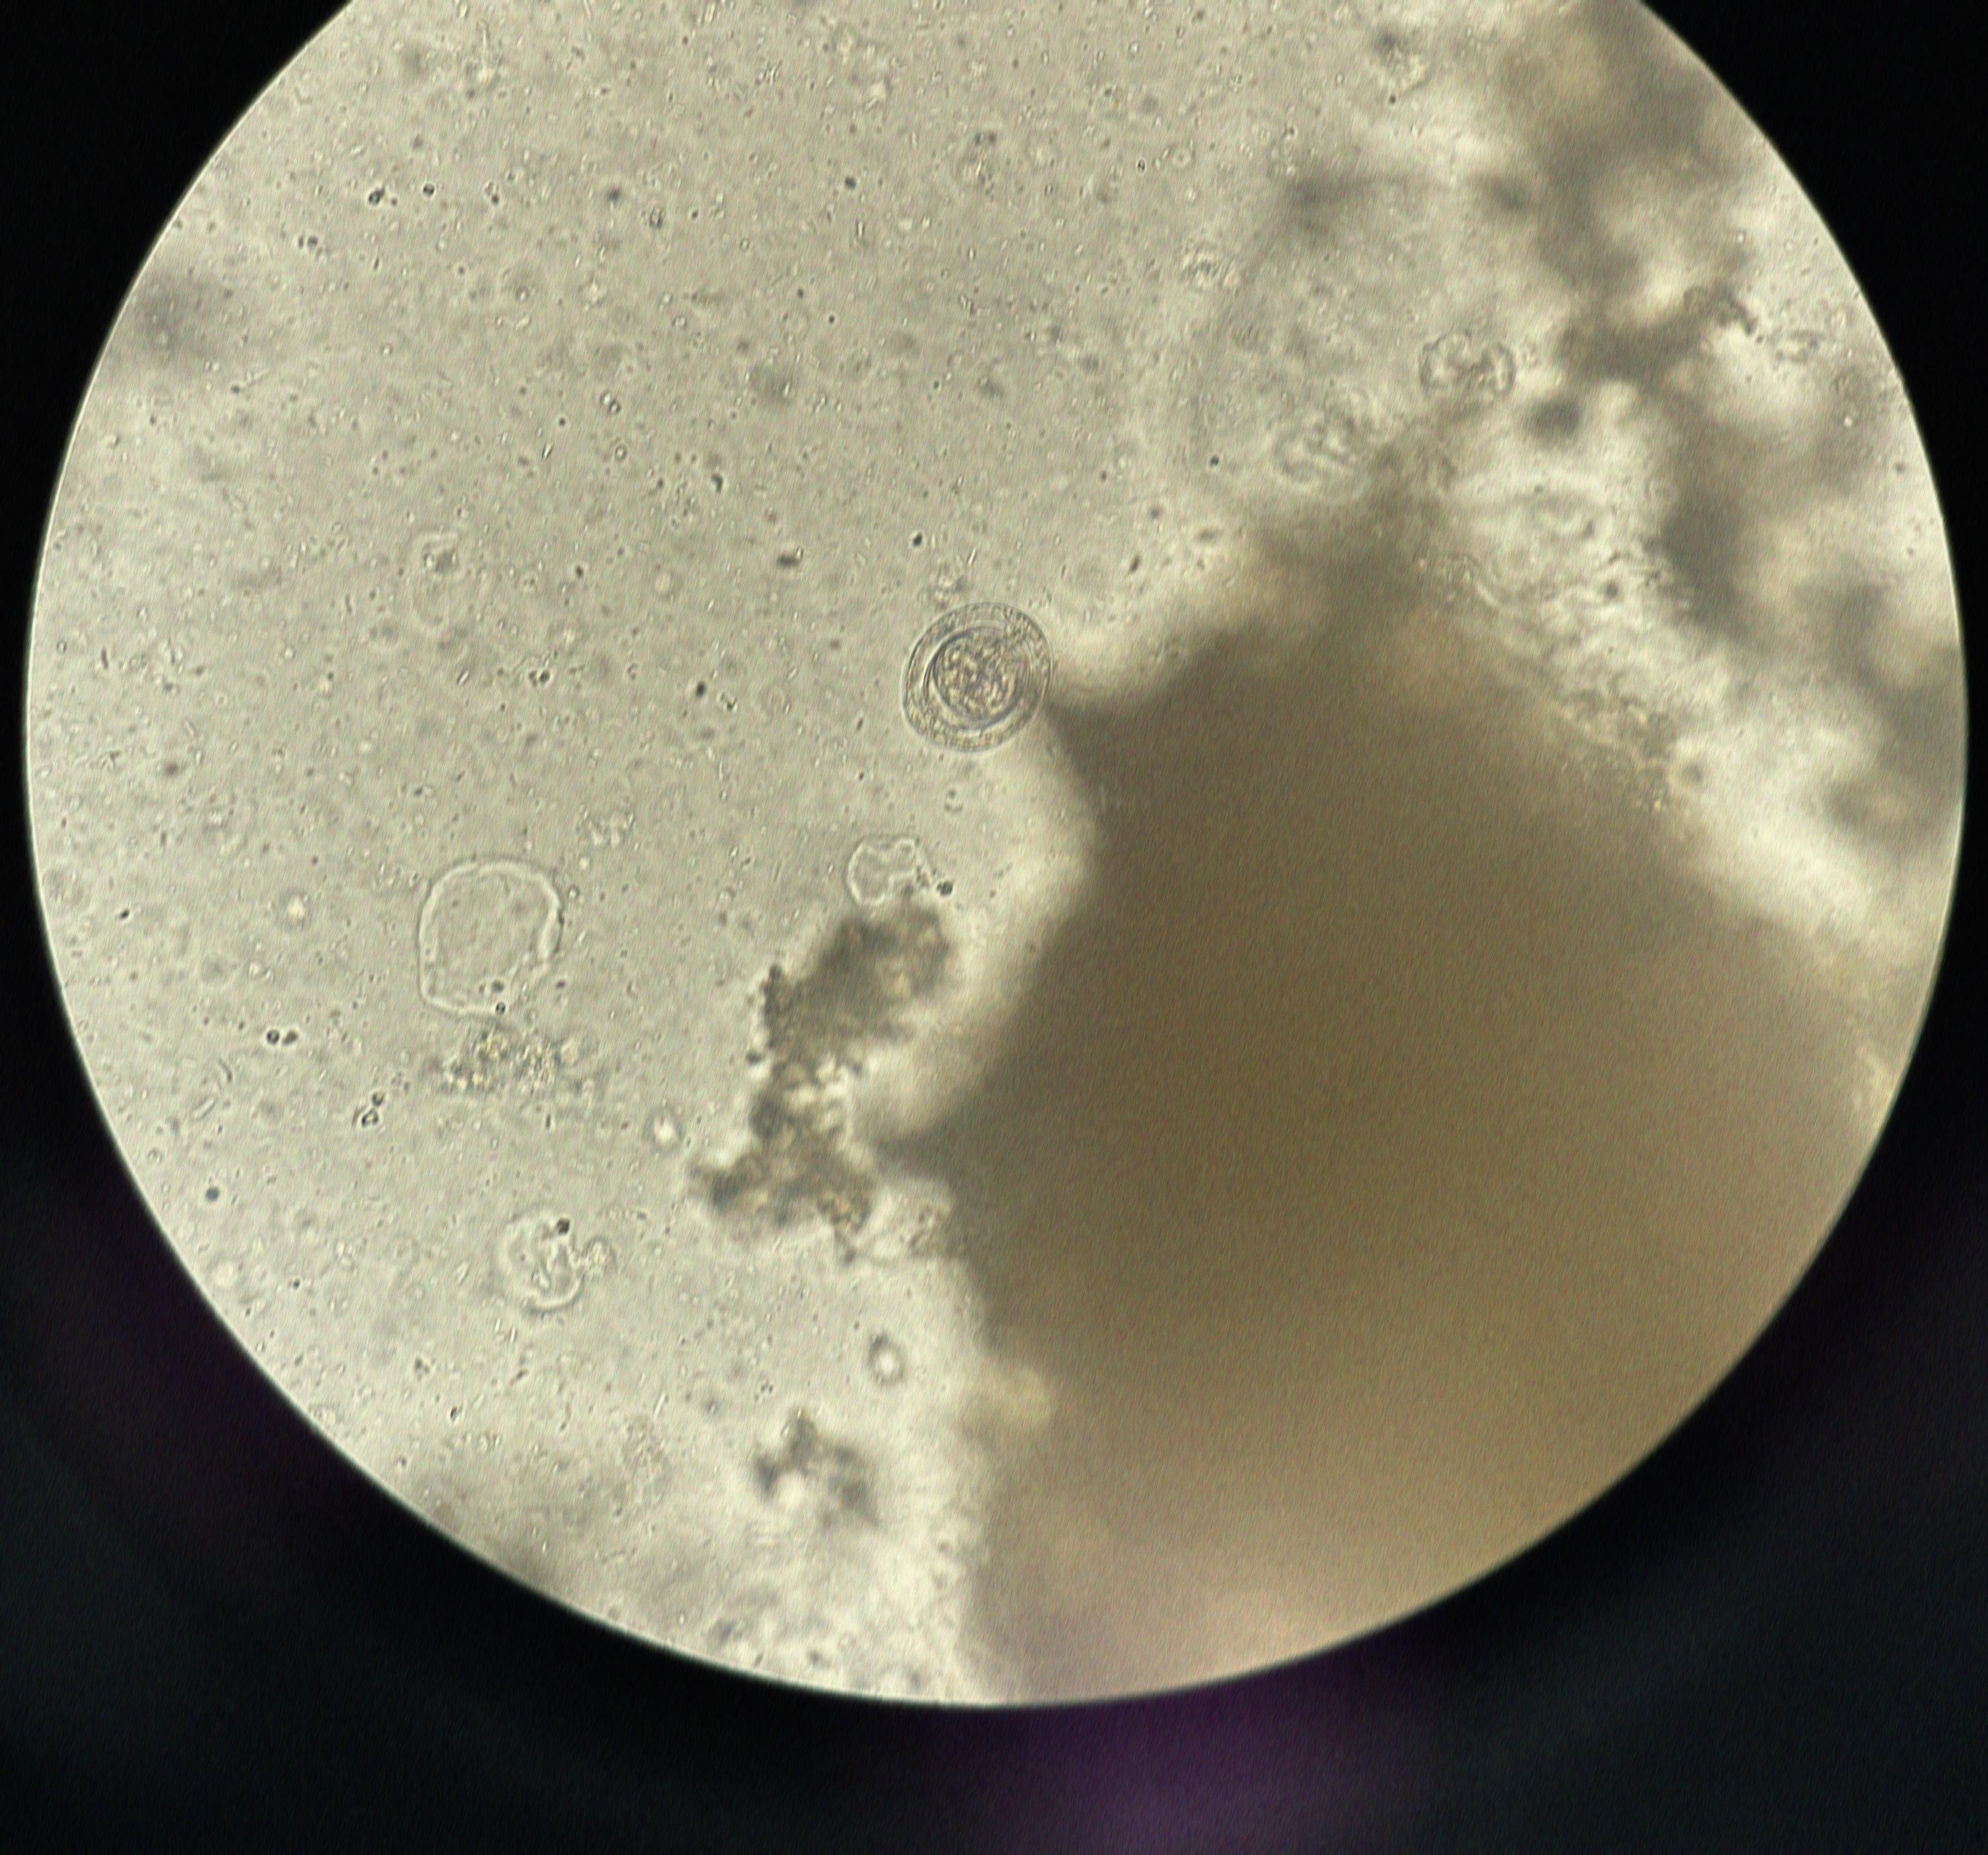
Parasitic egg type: Hymenolepis nana